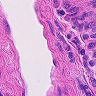
Metastatic tissue present: no